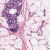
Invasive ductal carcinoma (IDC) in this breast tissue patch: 0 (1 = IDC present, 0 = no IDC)